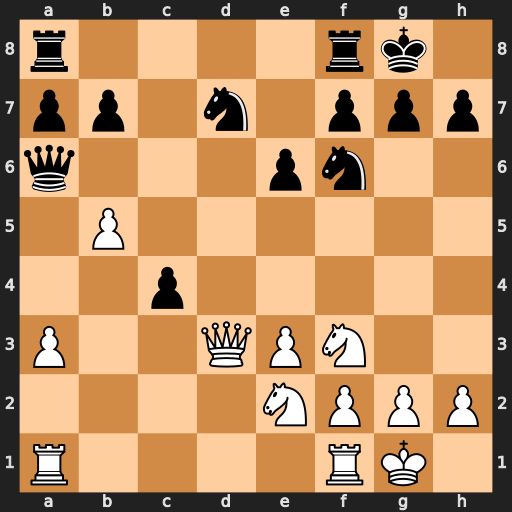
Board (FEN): r4rk1/pp1n1ppp/q3pn2/1P6/2p5/P2QPN2/4NPPP/R4RK1
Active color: w
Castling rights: -
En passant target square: -
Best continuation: Qxd7